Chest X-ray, AP view. Patient: 12 years old, sex F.
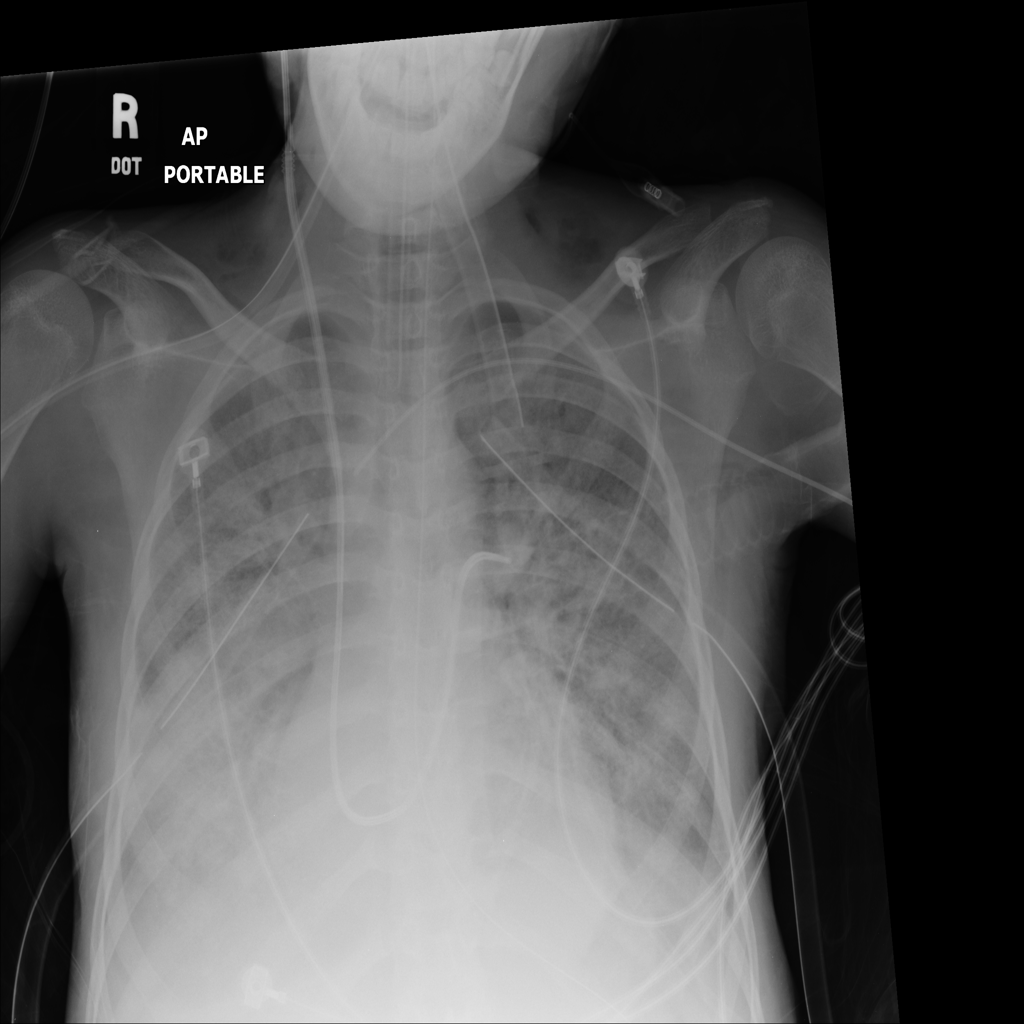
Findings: Infiltration